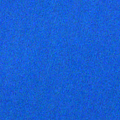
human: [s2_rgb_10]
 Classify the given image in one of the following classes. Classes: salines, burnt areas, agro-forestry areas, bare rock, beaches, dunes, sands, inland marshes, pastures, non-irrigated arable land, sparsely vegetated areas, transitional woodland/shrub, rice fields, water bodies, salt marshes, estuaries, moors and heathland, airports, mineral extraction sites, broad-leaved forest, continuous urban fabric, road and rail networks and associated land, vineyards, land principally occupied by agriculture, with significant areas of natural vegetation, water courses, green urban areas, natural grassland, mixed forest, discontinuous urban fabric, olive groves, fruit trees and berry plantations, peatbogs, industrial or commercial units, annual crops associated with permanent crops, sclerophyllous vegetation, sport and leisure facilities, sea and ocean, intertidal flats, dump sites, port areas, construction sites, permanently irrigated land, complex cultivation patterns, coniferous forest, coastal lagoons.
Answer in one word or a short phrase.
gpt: sea and ocean